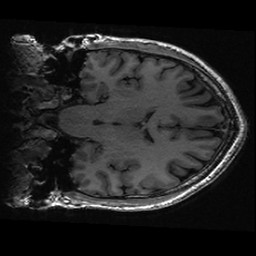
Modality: T1w
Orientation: coronal
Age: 34
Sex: male